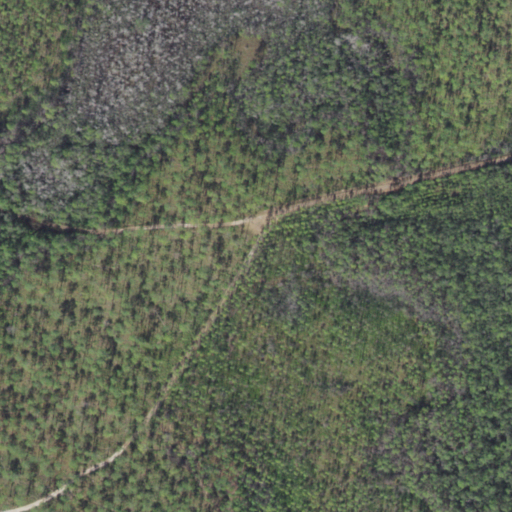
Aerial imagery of island in Florida named Black Creek Islands containing evergreen forest, woody wetlands, grassland, and open development